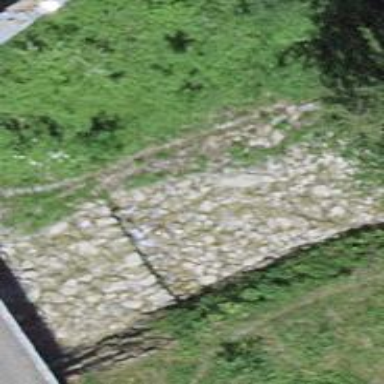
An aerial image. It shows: Check dam along waterway with retaining wall.